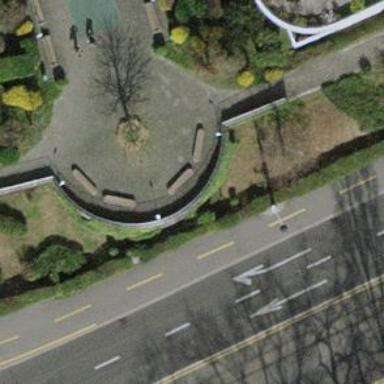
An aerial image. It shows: Concrete bench.